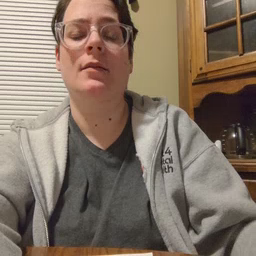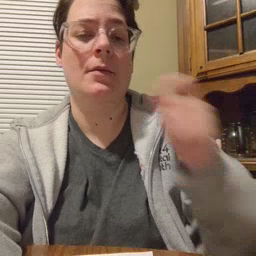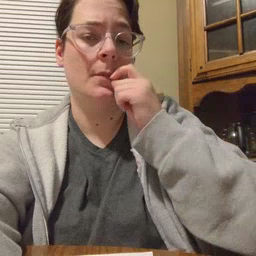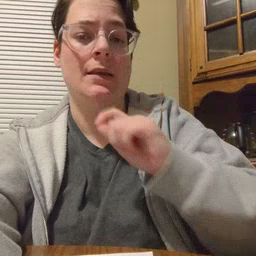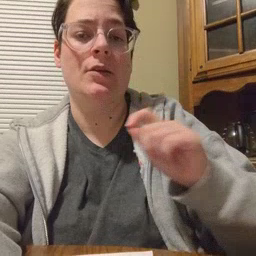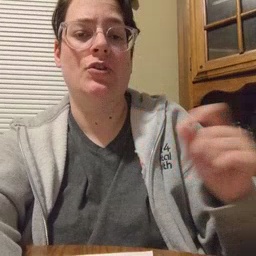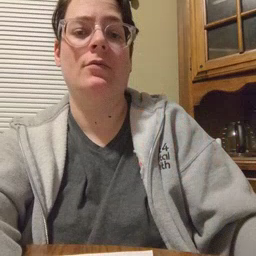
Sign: pencil